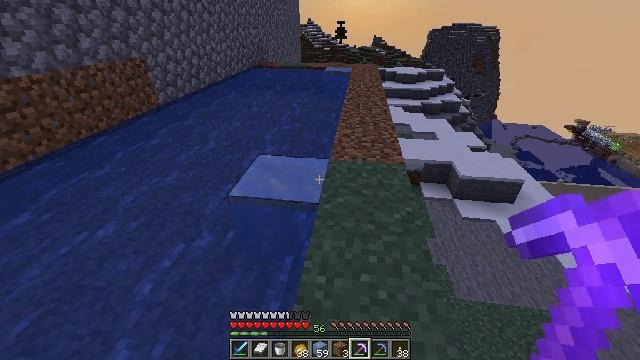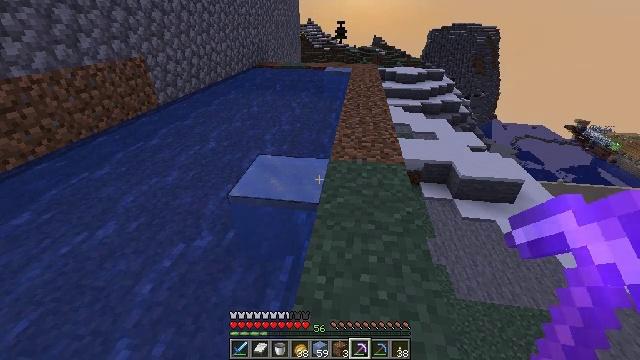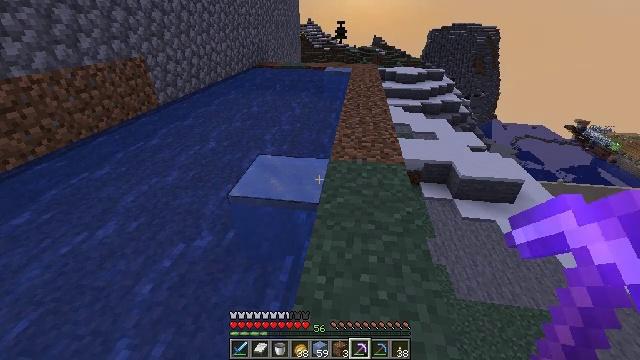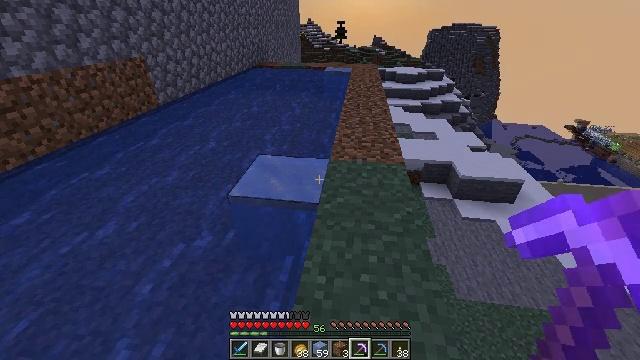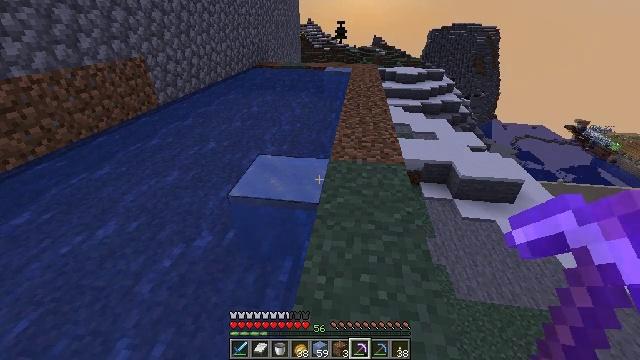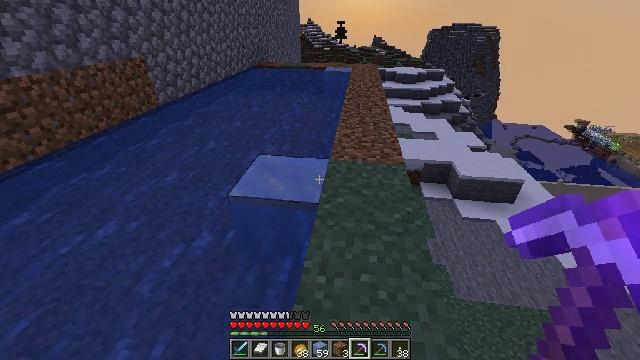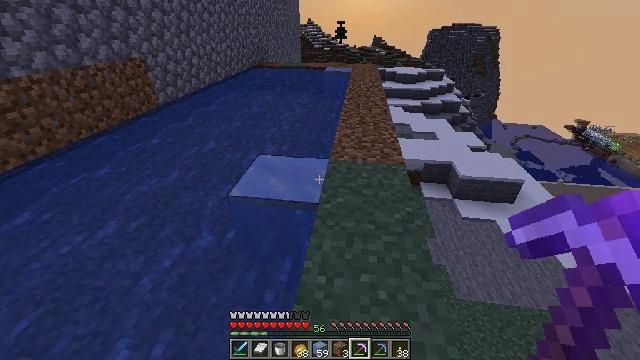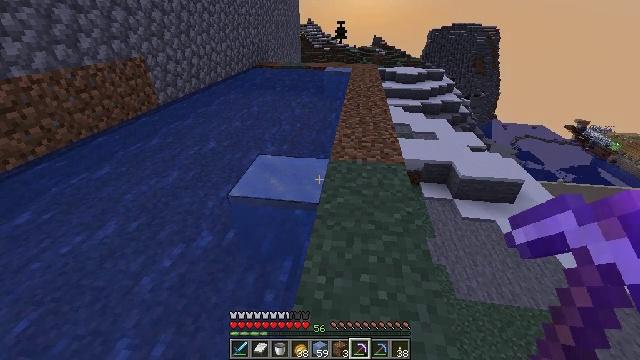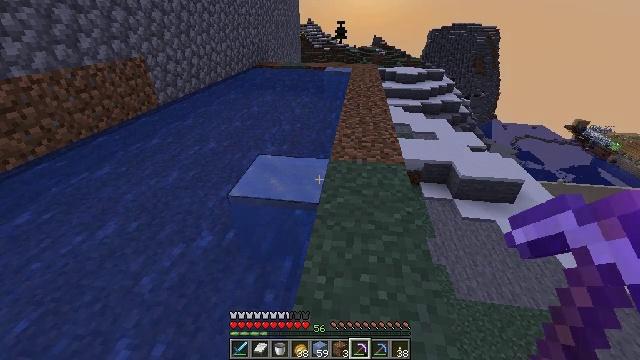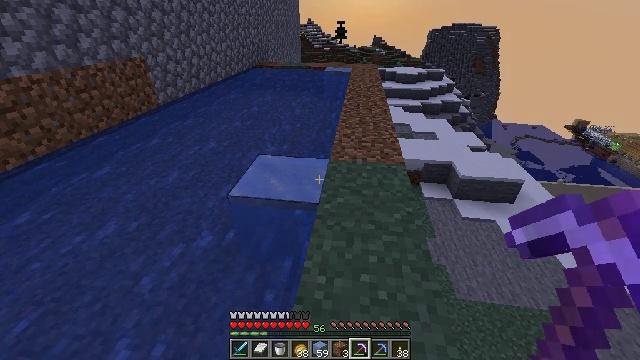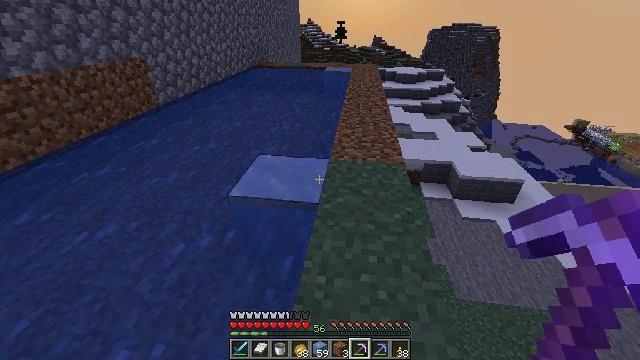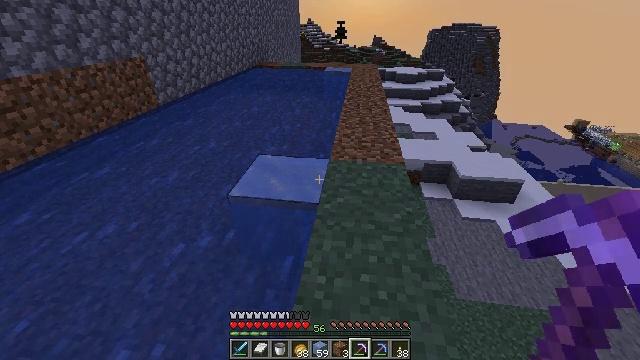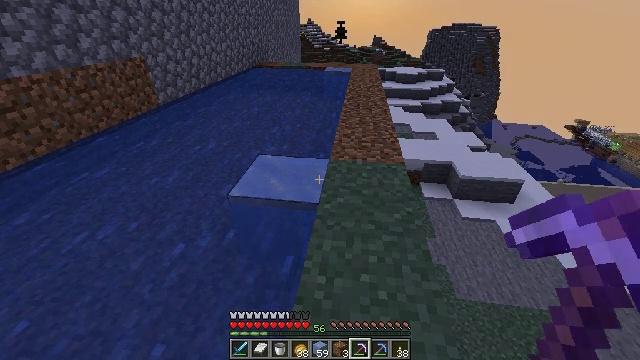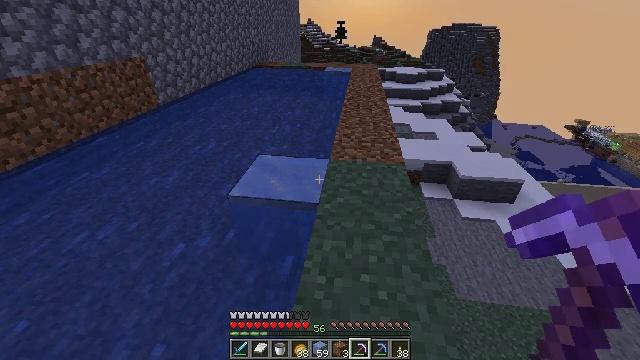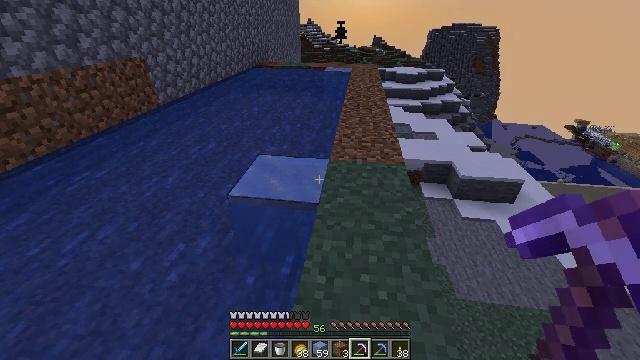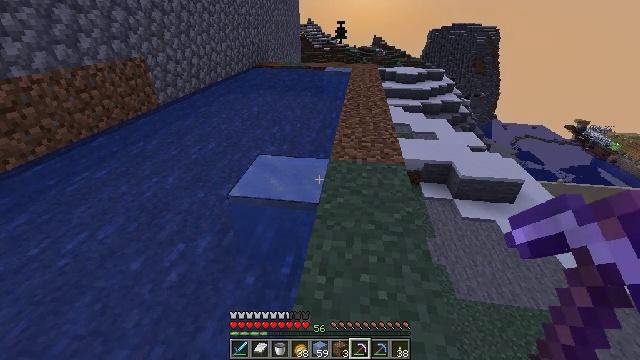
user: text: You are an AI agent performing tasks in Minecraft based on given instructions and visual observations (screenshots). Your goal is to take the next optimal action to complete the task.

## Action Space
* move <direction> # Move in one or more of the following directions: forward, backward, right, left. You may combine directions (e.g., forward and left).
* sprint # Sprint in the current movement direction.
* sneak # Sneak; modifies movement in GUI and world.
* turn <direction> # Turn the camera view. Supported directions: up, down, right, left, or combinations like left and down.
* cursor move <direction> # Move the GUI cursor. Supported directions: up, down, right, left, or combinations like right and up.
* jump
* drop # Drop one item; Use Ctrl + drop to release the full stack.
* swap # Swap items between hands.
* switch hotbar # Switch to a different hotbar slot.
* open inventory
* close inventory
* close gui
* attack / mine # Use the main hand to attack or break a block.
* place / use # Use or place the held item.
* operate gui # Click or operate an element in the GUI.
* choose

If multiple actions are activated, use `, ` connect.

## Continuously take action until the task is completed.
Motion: motion action
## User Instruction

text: Break the ice to collect it.
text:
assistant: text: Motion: no_op
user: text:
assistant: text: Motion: no_op
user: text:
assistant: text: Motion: no_op
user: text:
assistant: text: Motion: no_op
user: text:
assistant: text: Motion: no_op
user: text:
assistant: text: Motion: no_op
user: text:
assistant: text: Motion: no_op
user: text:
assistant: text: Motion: no_op
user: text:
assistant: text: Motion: no_op
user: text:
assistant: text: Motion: no_op
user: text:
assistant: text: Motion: no_op
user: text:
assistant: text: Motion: no_op
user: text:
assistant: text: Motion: no_op
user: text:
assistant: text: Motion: no_op
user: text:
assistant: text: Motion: no_op
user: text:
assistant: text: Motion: no_op
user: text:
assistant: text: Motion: no_op
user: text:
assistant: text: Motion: attack / mine
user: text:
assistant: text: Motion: attack / mine
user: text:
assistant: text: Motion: no_op
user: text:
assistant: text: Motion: no_op
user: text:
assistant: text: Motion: no_op
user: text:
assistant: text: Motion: no_op